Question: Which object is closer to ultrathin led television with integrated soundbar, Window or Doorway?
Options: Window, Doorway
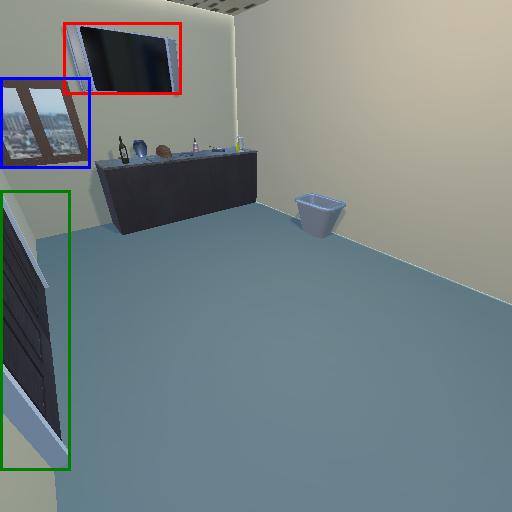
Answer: Window